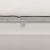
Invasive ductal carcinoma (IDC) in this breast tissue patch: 0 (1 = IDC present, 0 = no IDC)